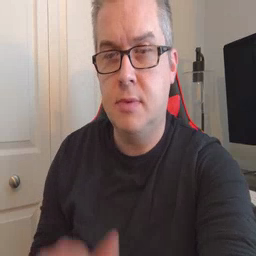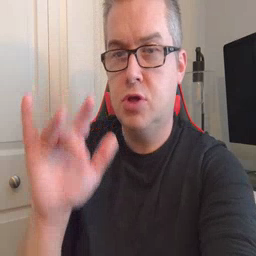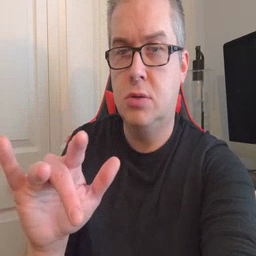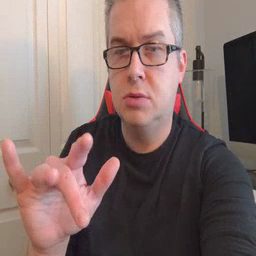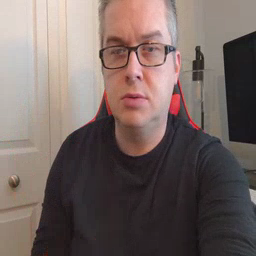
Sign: touch